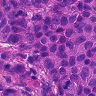
Metastatic tissue present: yes